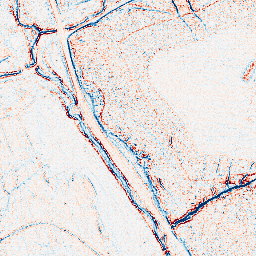
Category: classical
Decomposition family: uniform
Decomposition parameters: size: 3
Upsampling method: bilinear
Upsampling parameters: scale: 4
Upsampling scale: 4